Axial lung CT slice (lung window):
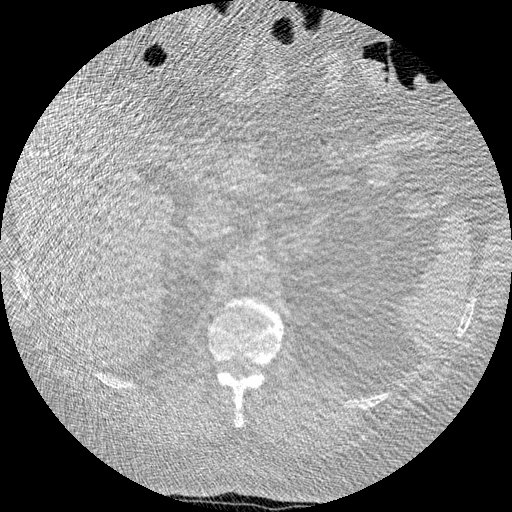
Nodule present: no